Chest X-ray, AP view. Patient: 67 years old, sex F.
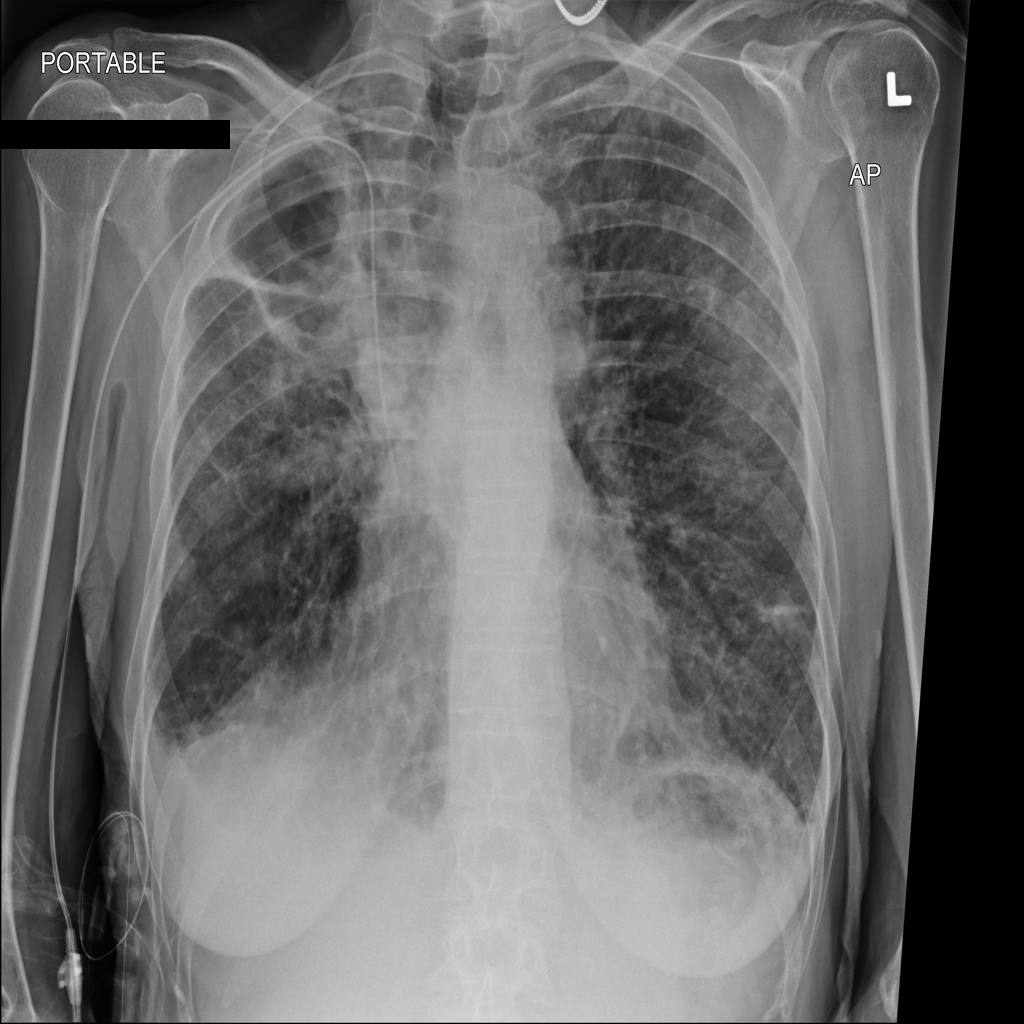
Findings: No Finding